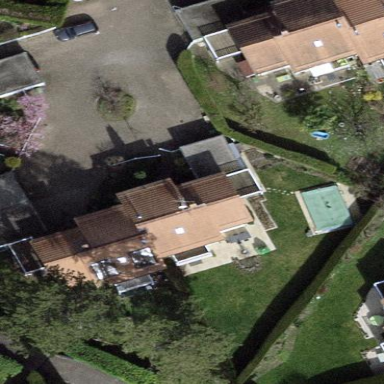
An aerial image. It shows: Garden enclosed by fence.